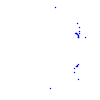
Particle: kaon